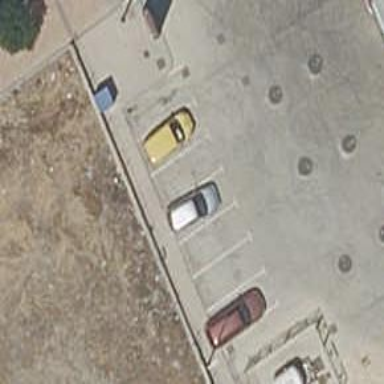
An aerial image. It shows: Charging station.